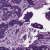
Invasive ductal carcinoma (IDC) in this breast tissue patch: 0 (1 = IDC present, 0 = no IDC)